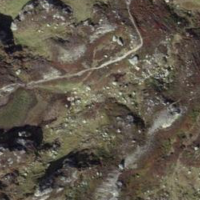
EUNIS habitat code: 26
Species observed at this site:
Erebia tyndarus